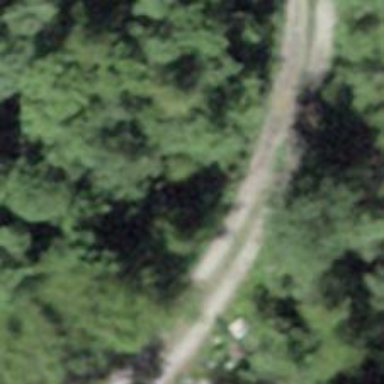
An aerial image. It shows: Secondary road passing through tunnel with asphalt surface.